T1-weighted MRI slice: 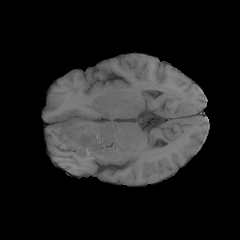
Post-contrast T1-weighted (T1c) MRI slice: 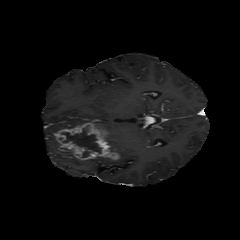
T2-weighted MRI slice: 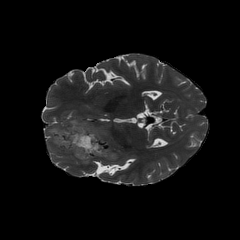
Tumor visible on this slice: yes